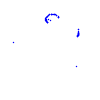
Particle: proton